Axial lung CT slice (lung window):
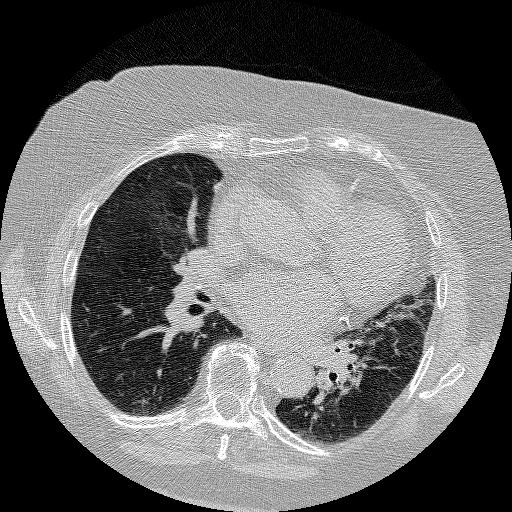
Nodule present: yes
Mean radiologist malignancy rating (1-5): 3